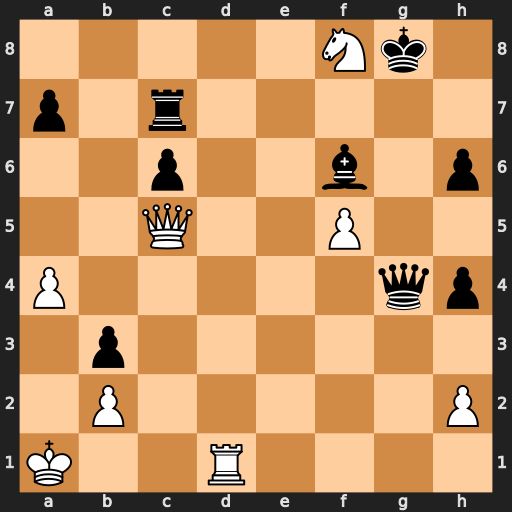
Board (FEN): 5Nk1/p1r5/2p2b1p/2Q2P2/P5qp/1p6/1P5P/K2R4
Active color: w
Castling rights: -
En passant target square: -
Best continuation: Rg1 Qxg1+ Qxg1+